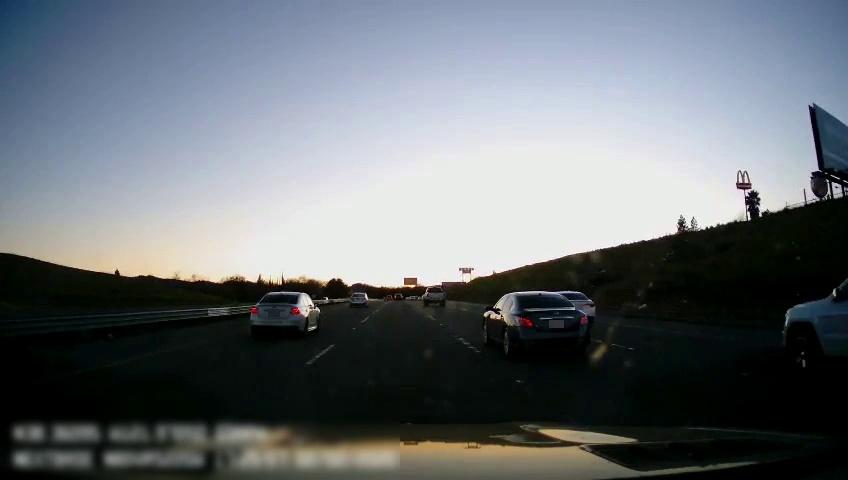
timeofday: Dusk/Dawn/Twilight
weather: Cloudy
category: Drivable Space
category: Vehicles | Car
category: Vehicles | SUV
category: Vehicles | Car
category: Vehicles | Truck
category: Vehicles | Car
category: Lanes | Alternate Lane
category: Lanes | Current Lane
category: Lanes | Current Lane
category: Lanes | Alternate Lane
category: Lanes | Alternate Lane